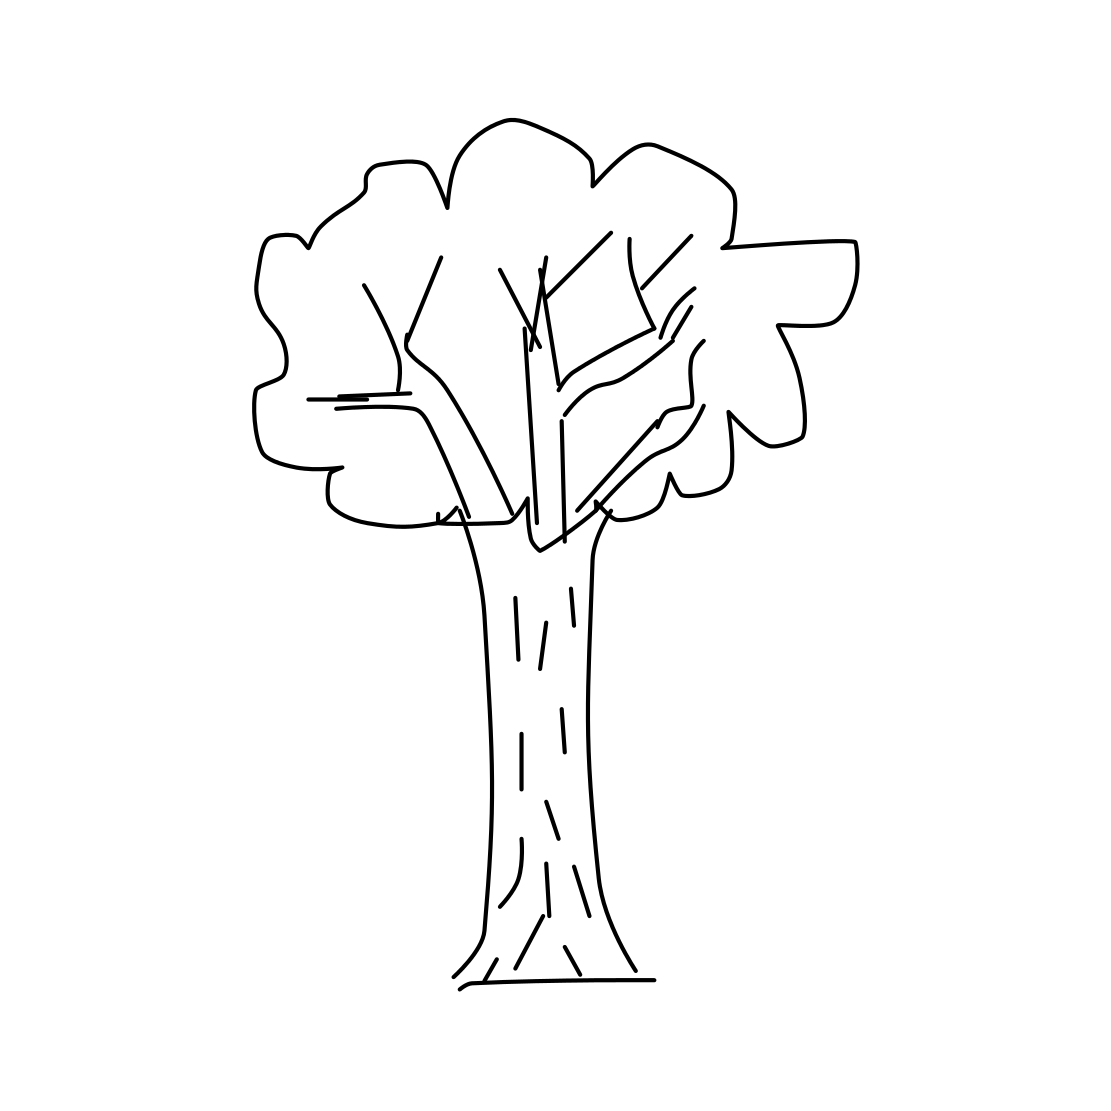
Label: tree